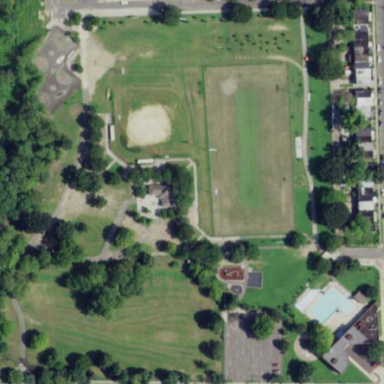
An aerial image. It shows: Recreation ground.